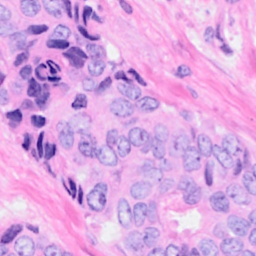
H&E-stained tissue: Breast